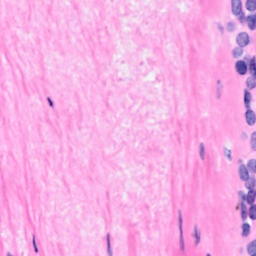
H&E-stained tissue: Breast